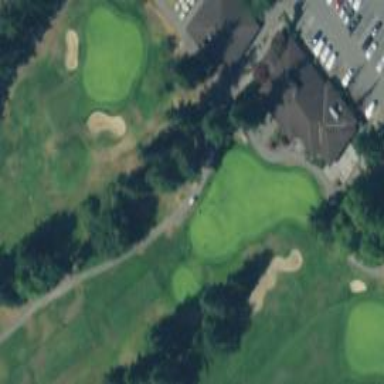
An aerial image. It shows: Golf cartpath that is also road path.